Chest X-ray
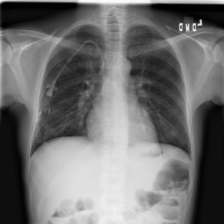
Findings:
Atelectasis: negative
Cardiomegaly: negative
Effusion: negative
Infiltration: negative
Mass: negative
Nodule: negative
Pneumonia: negative
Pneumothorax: negative
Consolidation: negative
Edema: negative
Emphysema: negative
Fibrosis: negative
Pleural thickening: negative
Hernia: negative